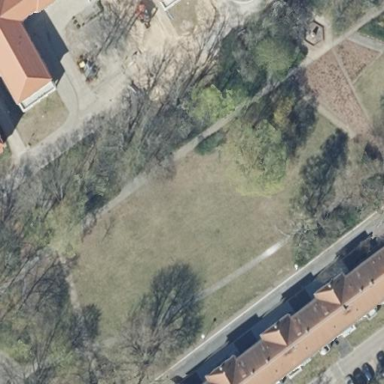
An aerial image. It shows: Park.